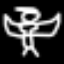
Label: angel